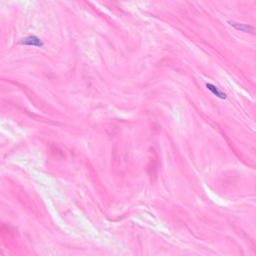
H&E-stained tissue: Breast